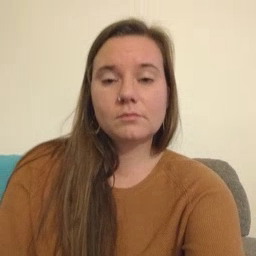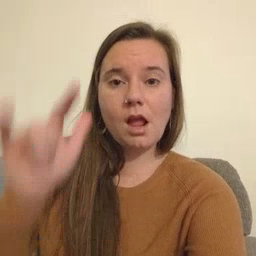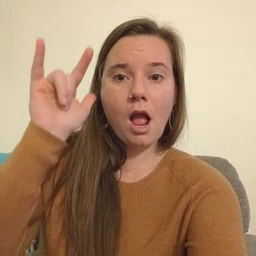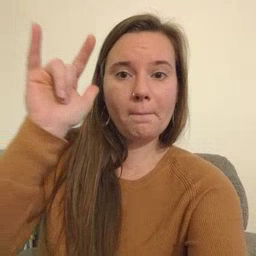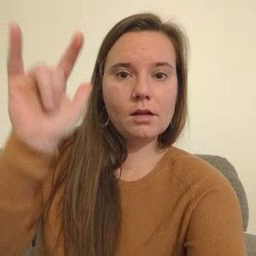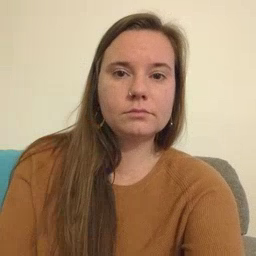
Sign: airplane